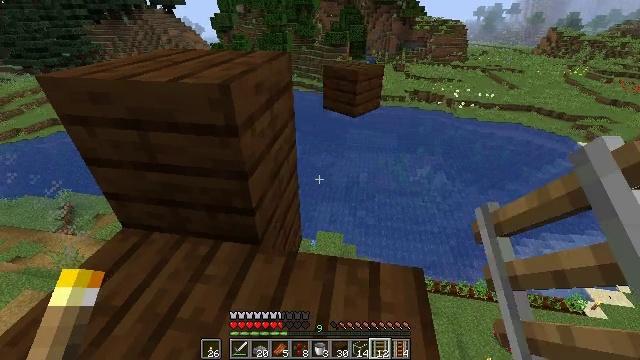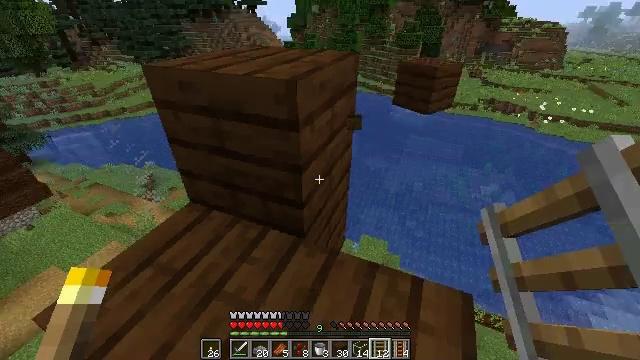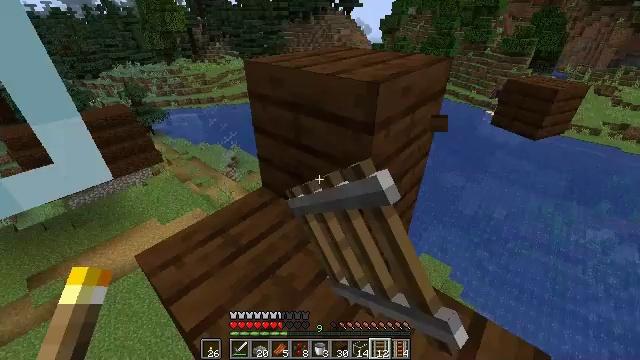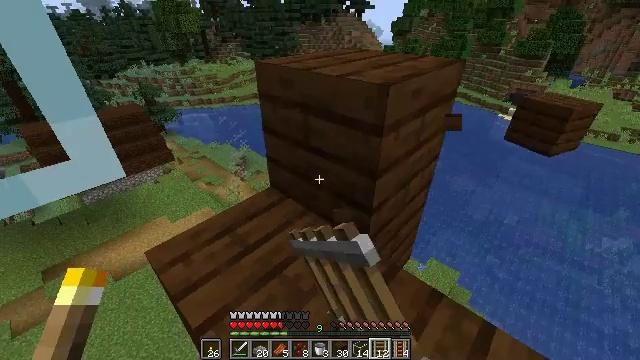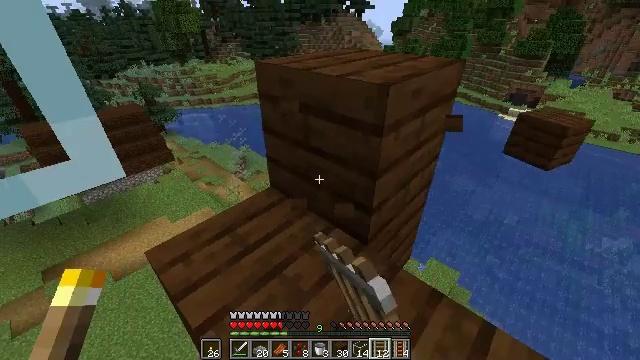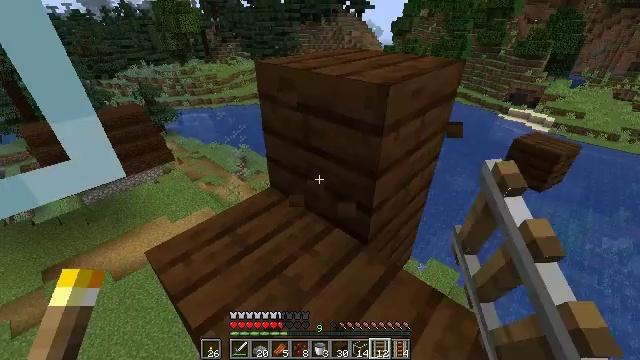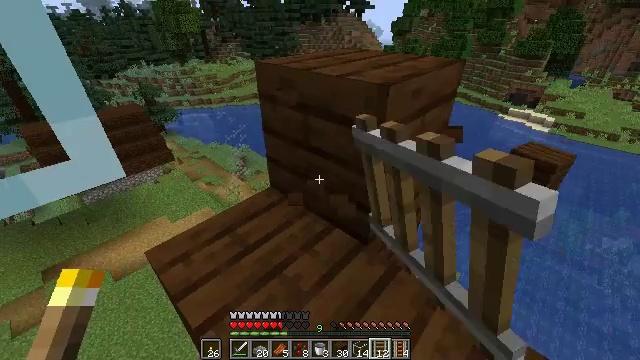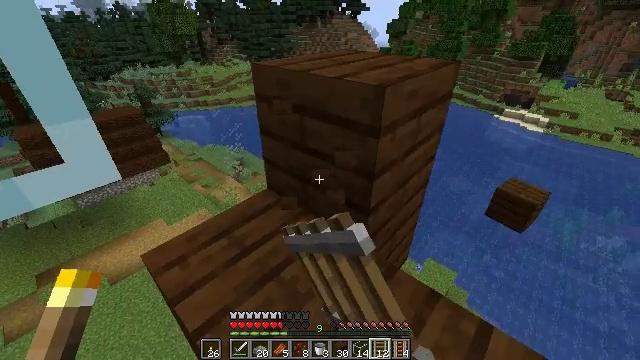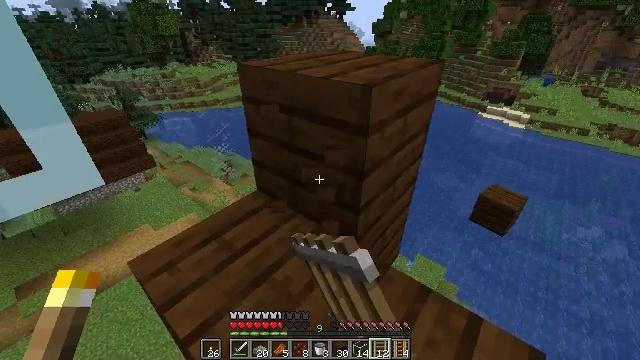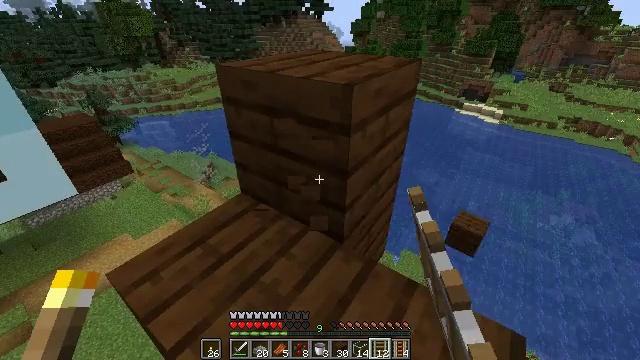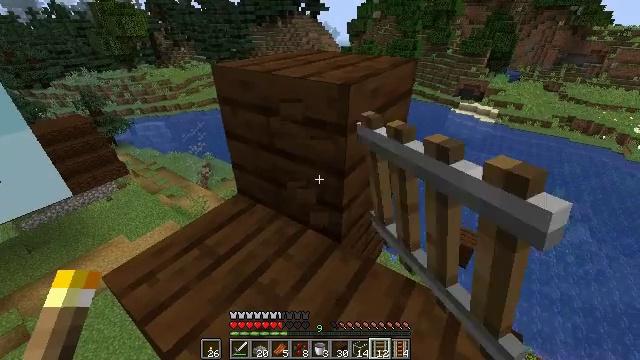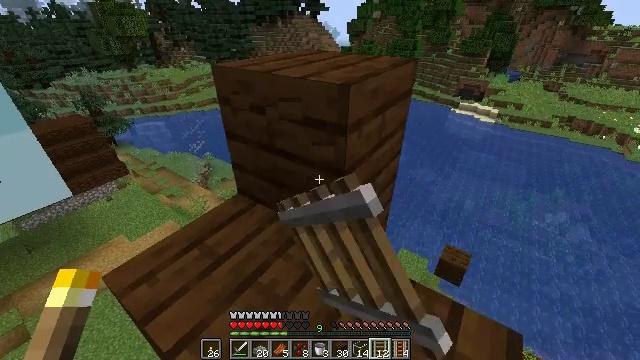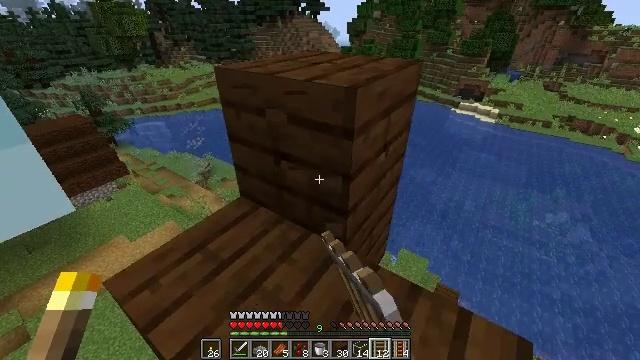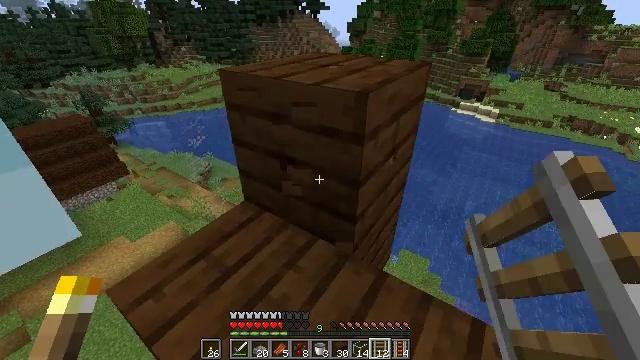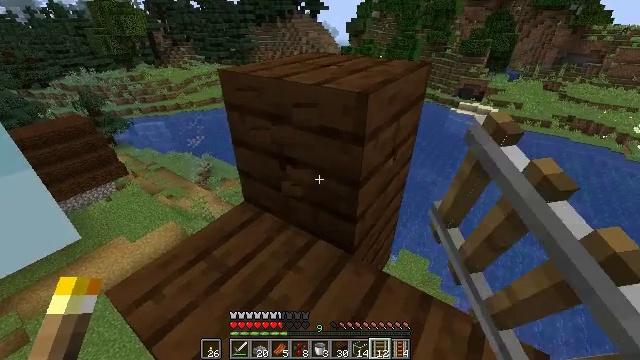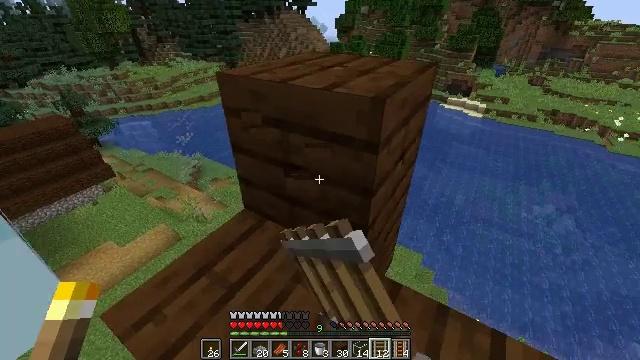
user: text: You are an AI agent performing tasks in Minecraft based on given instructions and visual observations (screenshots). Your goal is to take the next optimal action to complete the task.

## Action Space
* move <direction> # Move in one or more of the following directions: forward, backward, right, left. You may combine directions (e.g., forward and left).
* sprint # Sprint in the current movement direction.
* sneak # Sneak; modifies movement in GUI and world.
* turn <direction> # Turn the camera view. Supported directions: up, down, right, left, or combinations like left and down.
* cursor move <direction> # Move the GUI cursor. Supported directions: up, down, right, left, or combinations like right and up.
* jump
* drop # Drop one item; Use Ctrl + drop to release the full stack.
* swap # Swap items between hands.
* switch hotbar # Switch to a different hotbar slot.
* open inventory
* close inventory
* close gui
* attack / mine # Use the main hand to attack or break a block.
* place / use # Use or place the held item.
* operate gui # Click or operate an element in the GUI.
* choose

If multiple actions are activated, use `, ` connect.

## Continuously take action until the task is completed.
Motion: motion action
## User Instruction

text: Collect dark oak planks from a structure.
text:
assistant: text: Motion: sneak, turn left, attack / mine
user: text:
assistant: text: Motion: sneak, turn left, attack / mine
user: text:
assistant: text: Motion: sneak, turn left, attack / mine
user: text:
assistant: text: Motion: sneak, attack / mine
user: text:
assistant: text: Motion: sneak, attack / mine
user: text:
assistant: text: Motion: sneak, attack / mine
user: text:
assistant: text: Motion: sneak, attack / mine
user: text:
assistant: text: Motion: sneak, turn right, attack / mine
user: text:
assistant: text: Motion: sneak, turn right, attack / mine
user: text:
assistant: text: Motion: sneak, attack / mine
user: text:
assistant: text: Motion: sneak, attack / mine
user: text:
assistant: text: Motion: move forward and move left, sneak, attack / mine
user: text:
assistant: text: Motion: move forward and move left, sneak, attack / mine
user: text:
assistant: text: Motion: move forward and move left, sneak, attack / mine
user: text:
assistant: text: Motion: move forward and move left, sneak, turn right, attack / mine
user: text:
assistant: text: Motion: move forward and move left, sneak, turn right and down, attack / mine
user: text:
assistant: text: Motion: move forward and move left, sneak, turn right, attack / mine
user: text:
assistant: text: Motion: move forward and move left, sneak, turn right, attack / mine
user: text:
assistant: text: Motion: move forward and move left, sneak, turn right, attack / mine
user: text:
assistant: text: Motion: move forward and move left, sneak, turn right, attack / mine
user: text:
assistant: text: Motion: move forward and move left, sneak, attack / mine
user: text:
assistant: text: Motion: move forward and move left, sneak, attack / mine
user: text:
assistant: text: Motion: move forward and move left, sneak, attack / mine
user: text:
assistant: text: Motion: sneak, attack / mine
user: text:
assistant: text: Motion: sneak, attack / mine
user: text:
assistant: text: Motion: sneak, attack / mine
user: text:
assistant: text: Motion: sneak, turn left and down, attack / mine
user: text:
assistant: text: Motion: sneak, turn left, attack / mine
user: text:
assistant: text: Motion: sneak, attack / mine
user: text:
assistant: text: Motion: sneak, attack / mine